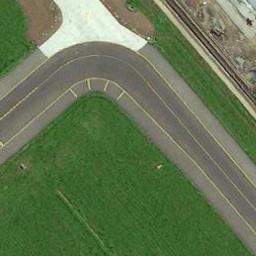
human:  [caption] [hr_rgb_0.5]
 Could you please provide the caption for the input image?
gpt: The grass is beside the runway .

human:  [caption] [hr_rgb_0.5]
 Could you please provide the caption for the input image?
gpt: The runway is on the grass next to the bare land .

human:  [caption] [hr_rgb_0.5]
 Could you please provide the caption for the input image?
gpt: The runway goes through the lawn .

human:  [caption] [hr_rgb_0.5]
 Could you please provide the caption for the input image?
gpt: A curved runway is next to a green lawn with short yellow lines on the runway .

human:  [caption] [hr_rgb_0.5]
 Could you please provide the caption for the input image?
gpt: There are green lawns beside the runway .